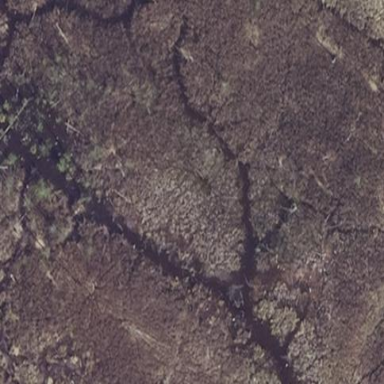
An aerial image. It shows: Wetland area.